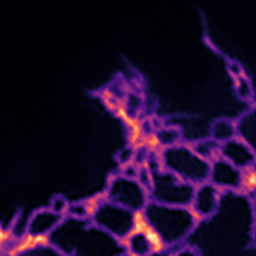
Label: Super-resolution ER image